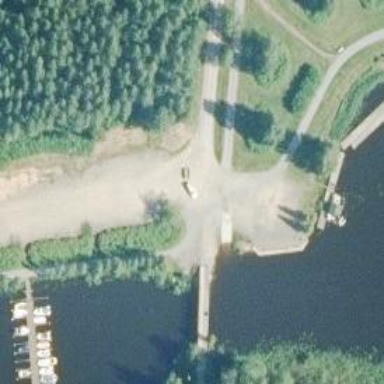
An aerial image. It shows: Slipway on leisure land.